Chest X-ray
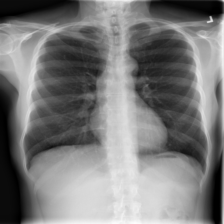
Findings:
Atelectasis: negative
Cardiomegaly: negative
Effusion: negative
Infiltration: negative
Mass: negative
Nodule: negative
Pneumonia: negative
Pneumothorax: negative
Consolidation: negative
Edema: negative
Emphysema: negative
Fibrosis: negative
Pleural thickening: negative
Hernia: negative